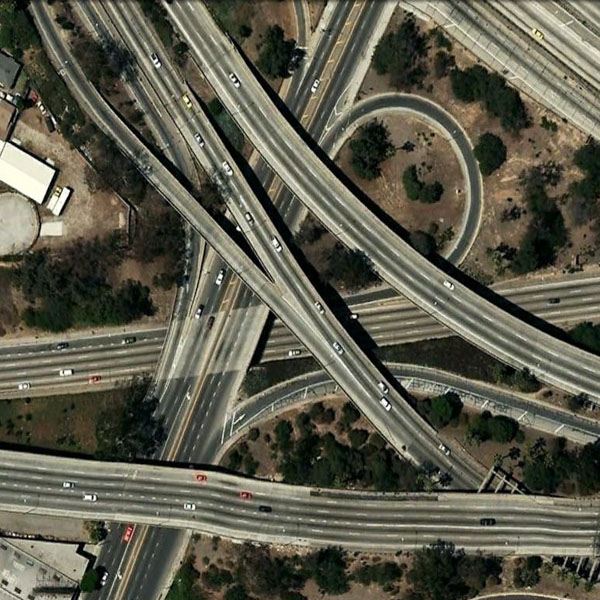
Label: Viaduct